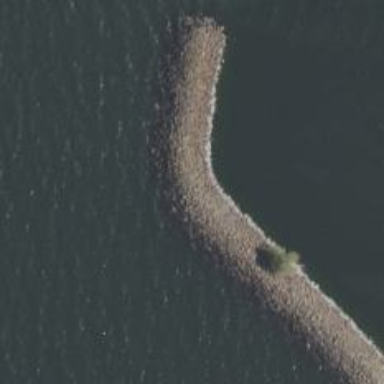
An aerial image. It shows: Breakwater structure.